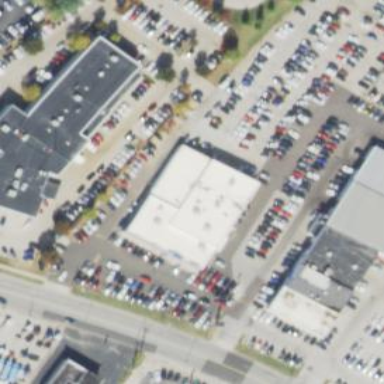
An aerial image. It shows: Building that houses car shop.